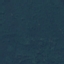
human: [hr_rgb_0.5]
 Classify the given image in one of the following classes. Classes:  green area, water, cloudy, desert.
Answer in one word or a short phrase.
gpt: green area